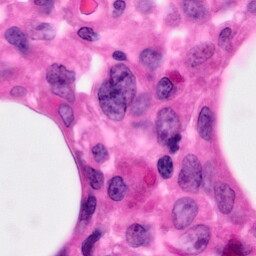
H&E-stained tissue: Pancreatic